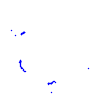
Particle: proton